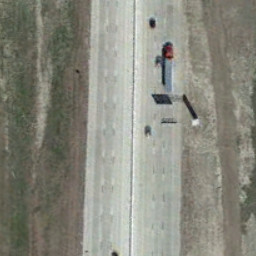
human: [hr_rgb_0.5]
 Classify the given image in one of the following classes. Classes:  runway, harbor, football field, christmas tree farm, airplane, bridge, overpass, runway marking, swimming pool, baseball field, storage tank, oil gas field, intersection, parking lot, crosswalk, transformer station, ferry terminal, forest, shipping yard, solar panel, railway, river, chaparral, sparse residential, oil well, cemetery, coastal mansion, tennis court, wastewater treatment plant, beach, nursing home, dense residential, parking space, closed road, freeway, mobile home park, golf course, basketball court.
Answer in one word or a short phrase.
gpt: freeway